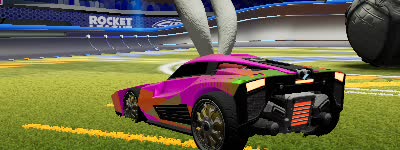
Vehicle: breakout